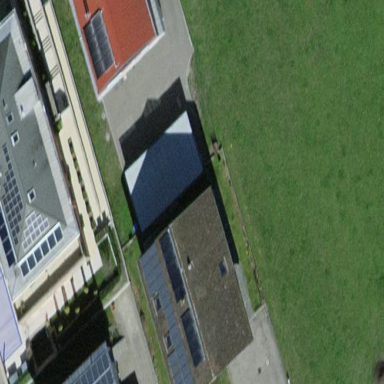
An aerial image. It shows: Detached building.